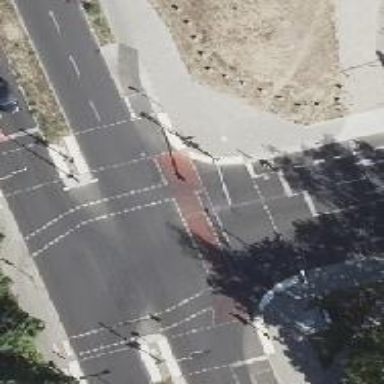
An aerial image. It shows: Road crossing with traffic signals.